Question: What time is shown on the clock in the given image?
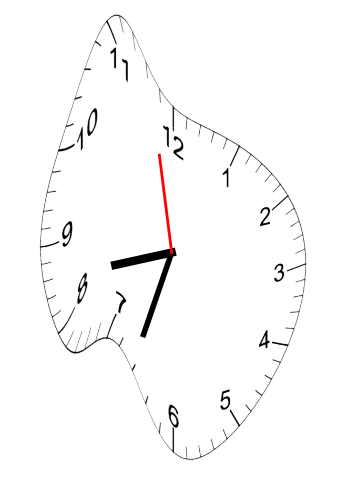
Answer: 08:32:58